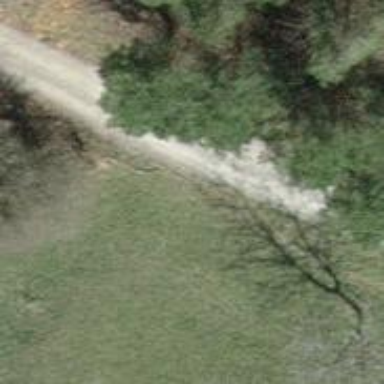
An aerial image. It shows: Unpaved track with grade 3 surface.